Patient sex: F
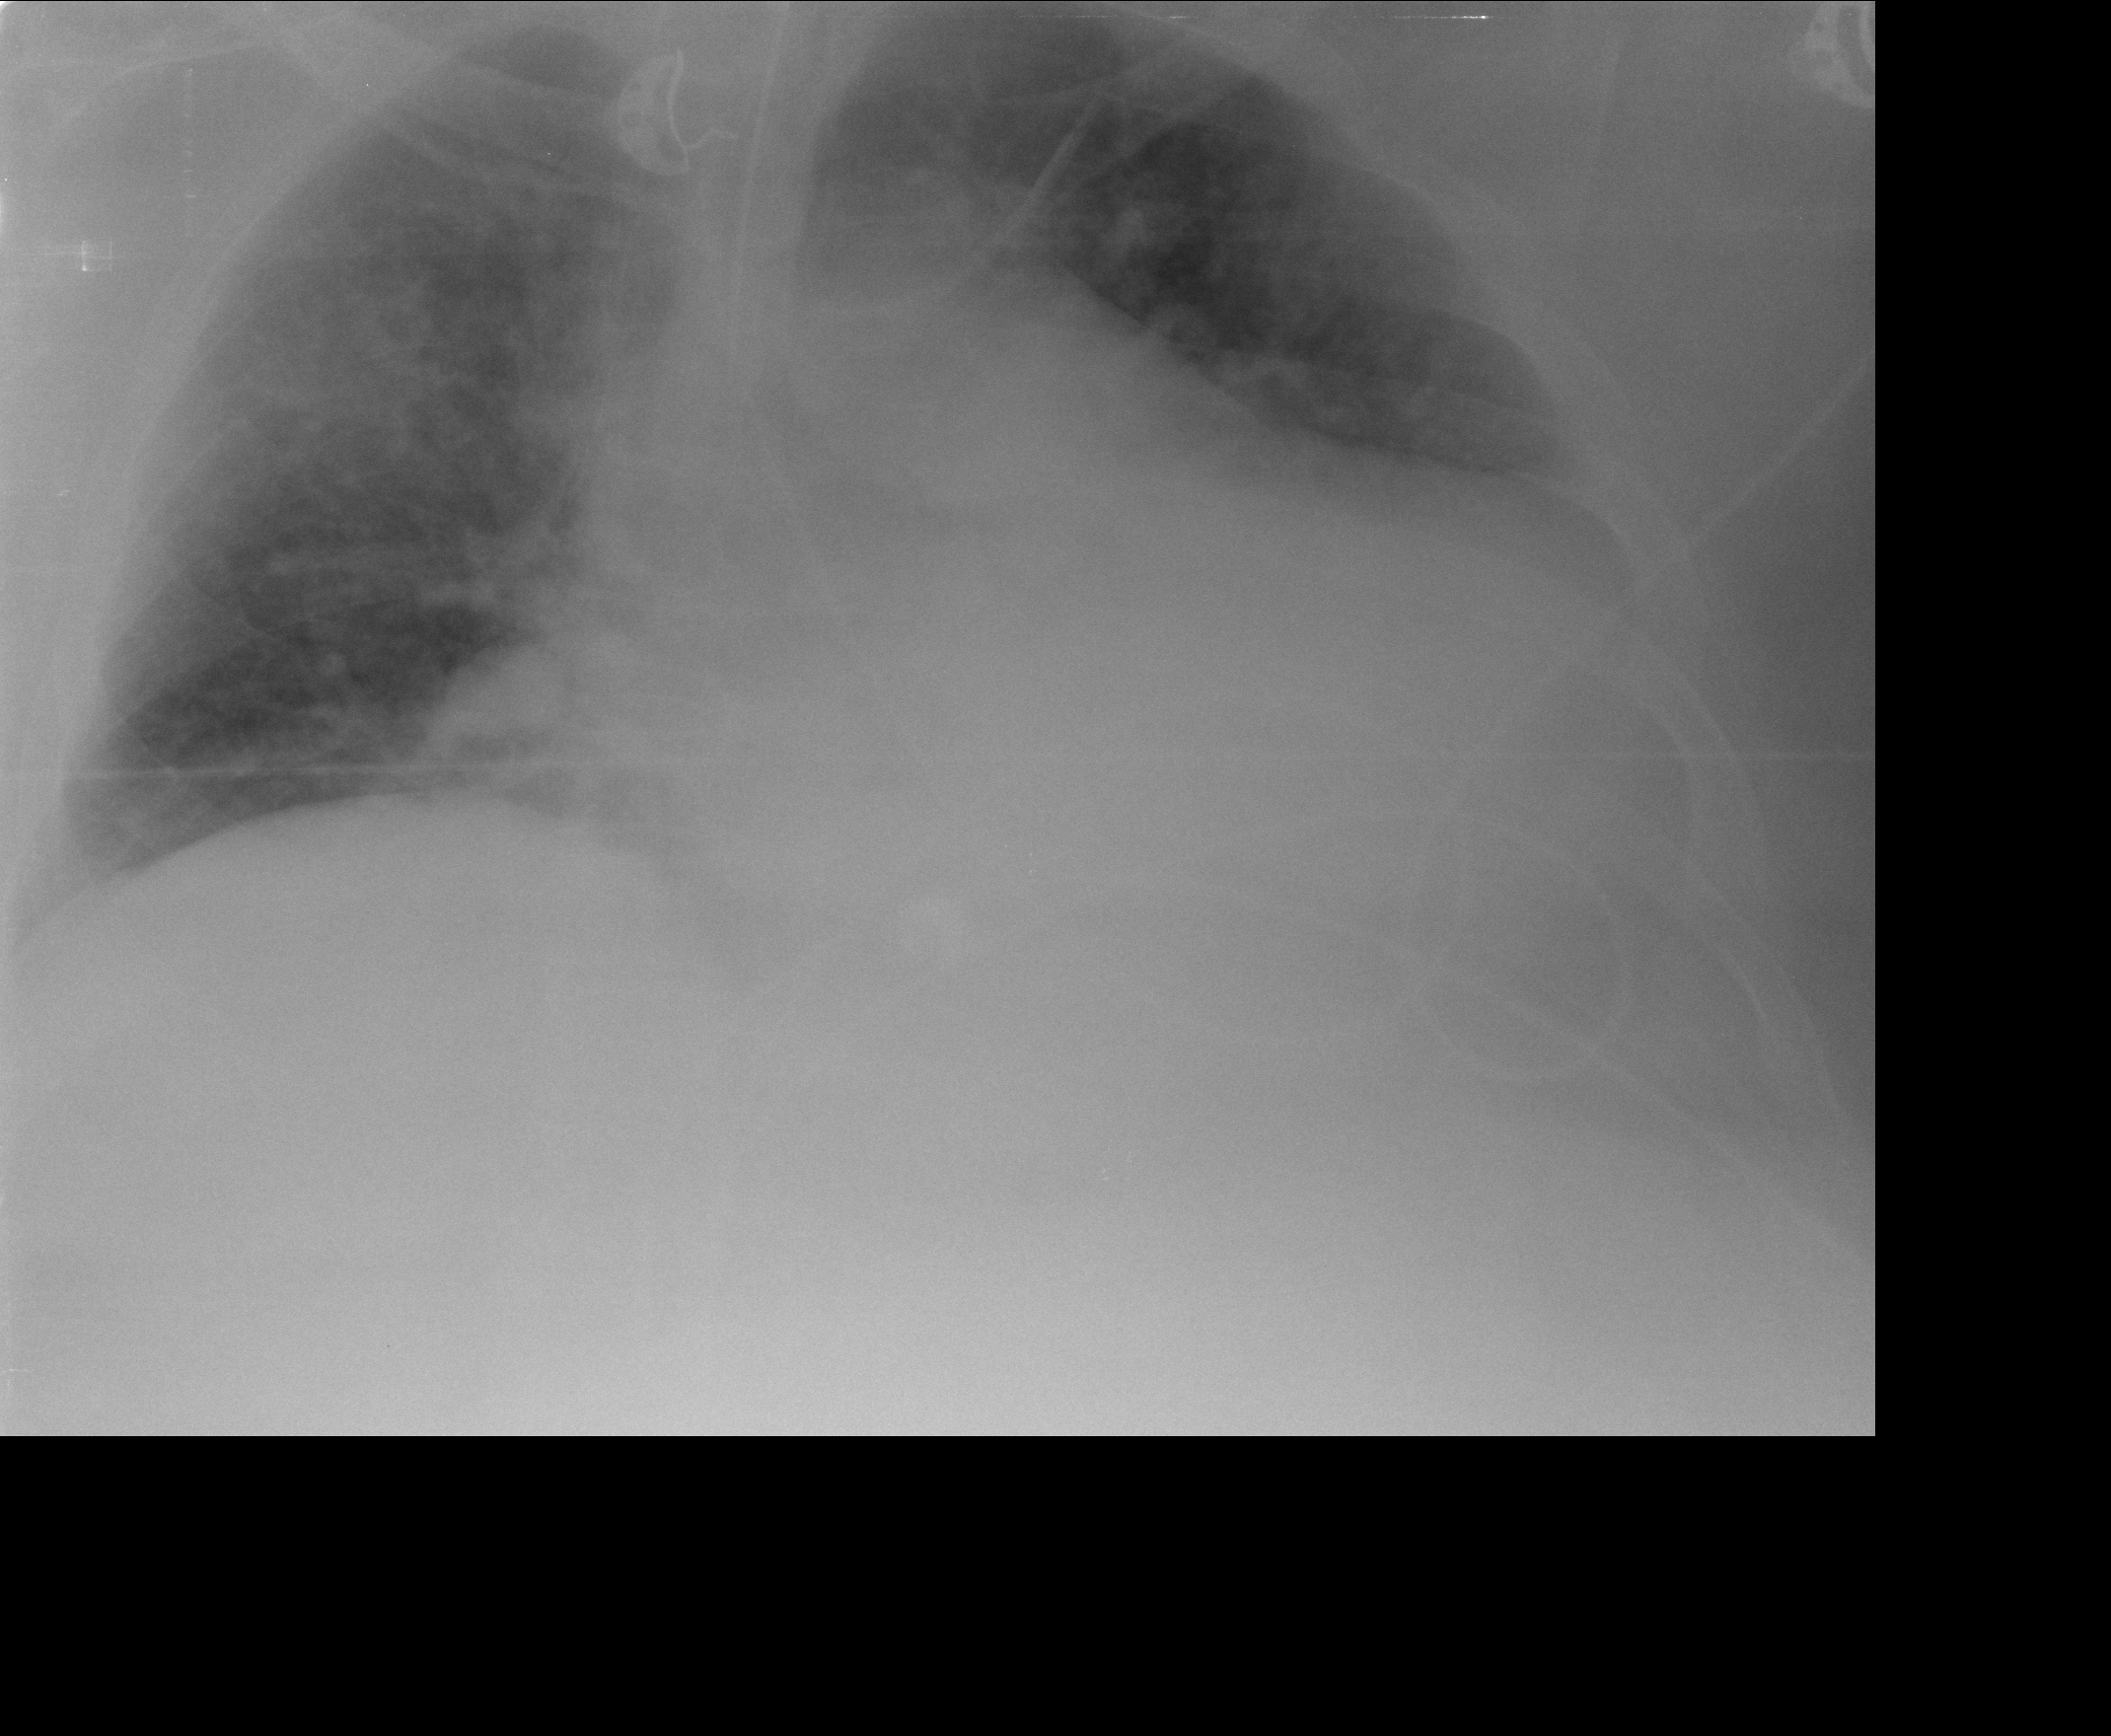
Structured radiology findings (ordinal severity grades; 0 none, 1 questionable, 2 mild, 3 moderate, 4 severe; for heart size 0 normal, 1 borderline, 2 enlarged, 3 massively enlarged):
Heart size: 3
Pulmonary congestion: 3
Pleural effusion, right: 0
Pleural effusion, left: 0
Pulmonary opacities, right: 2
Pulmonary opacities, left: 2
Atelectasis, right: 2
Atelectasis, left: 2